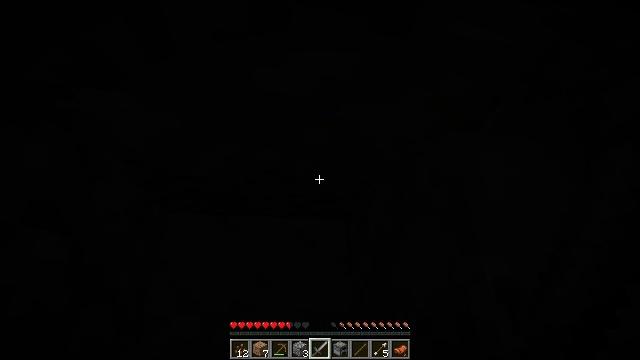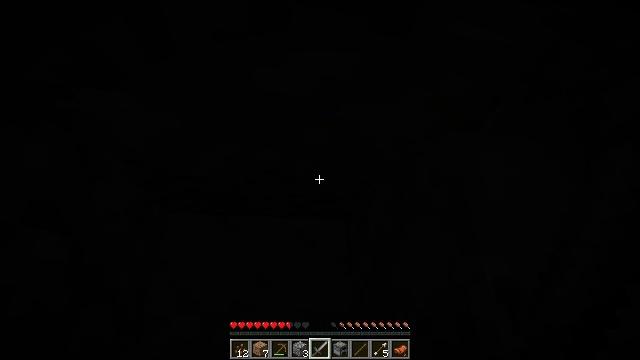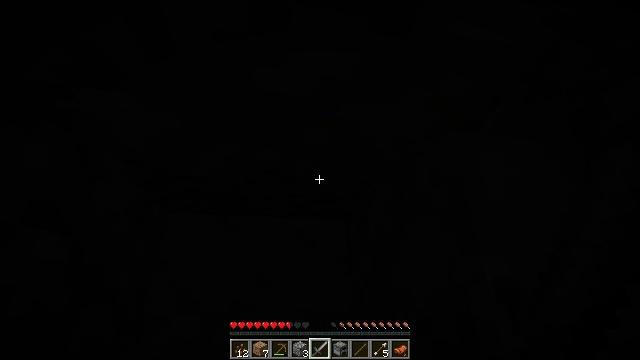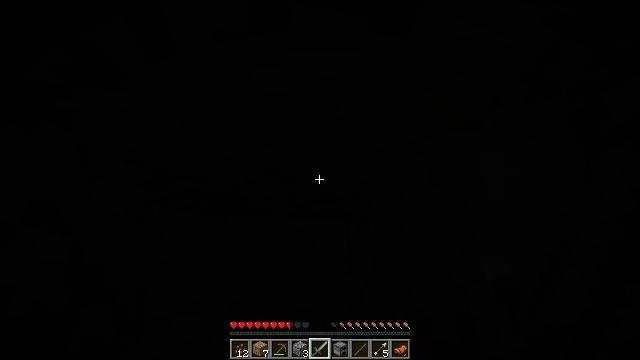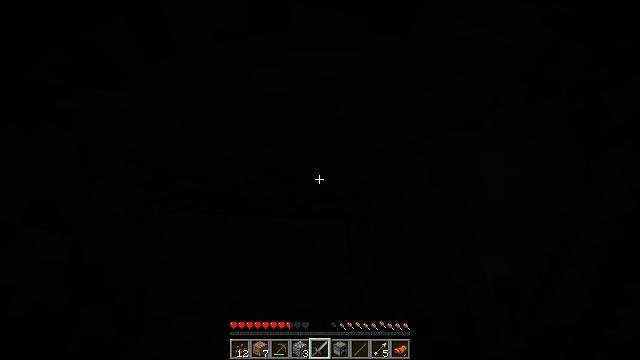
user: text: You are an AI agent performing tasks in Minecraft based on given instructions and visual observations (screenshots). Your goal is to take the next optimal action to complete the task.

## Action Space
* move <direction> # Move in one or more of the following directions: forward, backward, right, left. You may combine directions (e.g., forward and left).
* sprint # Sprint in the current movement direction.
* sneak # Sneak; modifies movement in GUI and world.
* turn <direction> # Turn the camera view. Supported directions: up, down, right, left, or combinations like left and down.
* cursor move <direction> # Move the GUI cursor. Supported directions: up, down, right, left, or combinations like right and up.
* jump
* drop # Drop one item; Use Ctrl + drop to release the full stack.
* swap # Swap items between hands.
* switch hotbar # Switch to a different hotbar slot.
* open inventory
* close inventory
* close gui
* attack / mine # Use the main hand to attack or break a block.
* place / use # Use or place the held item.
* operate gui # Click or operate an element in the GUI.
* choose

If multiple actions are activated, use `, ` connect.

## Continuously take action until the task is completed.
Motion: motion action
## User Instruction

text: Break the vines.
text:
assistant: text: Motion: no_op
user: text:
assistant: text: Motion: no_op
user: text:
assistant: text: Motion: no_op
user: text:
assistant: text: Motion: no_op
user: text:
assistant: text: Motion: no_op
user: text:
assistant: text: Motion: no_op
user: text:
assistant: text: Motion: no_op
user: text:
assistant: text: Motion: no_op
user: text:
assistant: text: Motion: no_op
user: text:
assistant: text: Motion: no_op
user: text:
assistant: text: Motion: no_op
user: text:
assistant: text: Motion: no_op
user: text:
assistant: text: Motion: no_op
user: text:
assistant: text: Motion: no_op
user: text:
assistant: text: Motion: no_op
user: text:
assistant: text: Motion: no_op
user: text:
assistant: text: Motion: no_op
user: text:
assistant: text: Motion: no_op
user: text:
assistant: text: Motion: no_op
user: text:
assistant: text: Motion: no_op
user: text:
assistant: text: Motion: no_op
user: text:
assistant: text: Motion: no_op
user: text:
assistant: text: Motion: no_op
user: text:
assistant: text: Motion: no_op
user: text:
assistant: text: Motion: no_op
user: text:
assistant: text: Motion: no_op
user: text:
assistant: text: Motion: no_op
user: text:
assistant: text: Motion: no_op
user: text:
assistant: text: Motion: no_op
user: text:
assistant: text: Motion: no_op